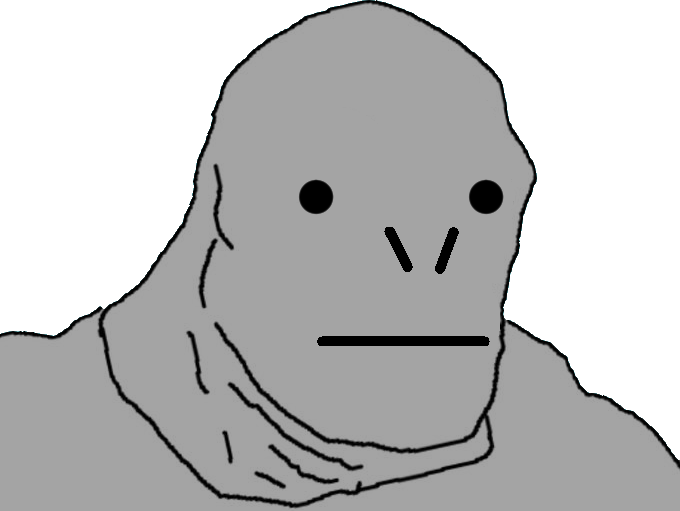
Label: 5_Craig